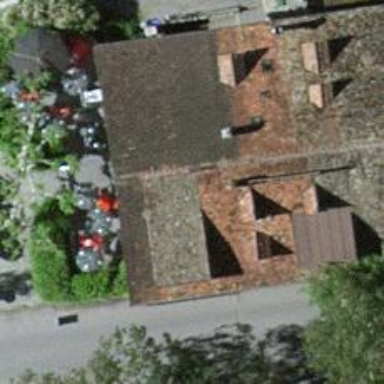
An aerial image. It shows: Restaurant.